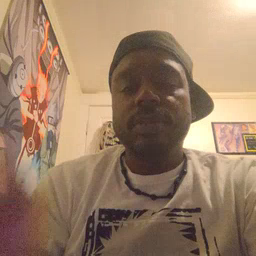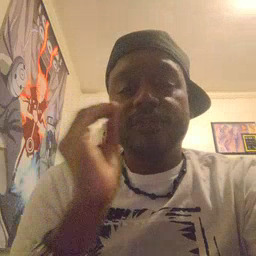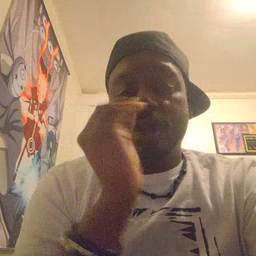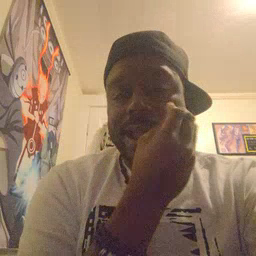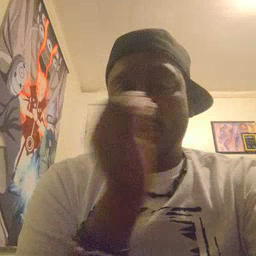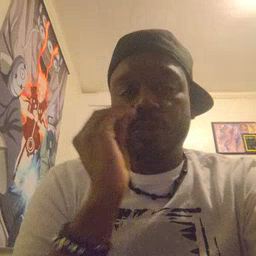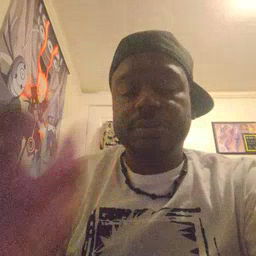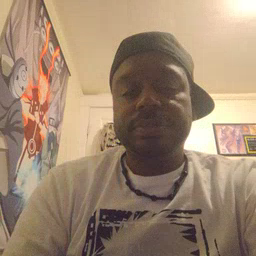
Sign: flower